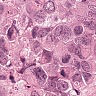
Metastatic tissue present: yes